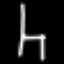
Label: chair